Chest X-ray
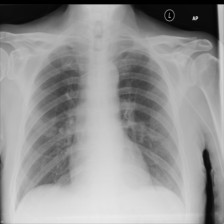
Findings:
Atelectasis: negative
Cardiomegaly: negative
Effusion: positive
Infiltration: negative
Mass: negative
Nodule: negative
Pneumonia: negative
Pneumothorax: negative
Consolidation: negative
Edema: negative
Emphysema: negative
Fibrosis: negative
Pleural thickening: negative
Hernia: negative